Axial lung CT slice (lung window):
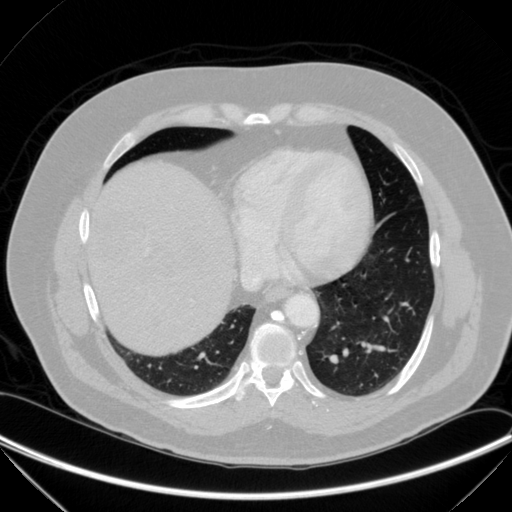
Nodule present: no